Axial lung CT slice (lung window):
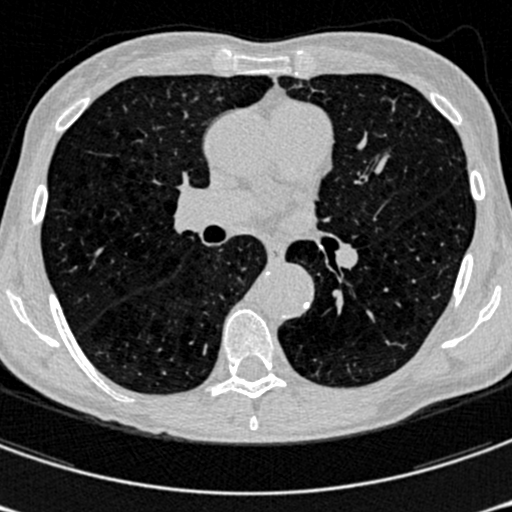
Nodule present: no